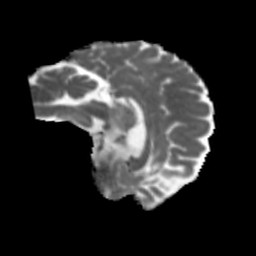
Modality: MD
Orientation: sagittal
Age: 50
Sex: female
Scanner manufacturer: siemens
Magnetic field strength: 3 T
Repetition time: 5.47 s
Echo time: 0.0854 s